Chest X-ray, PA view. Patient: 63 years old, sex F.
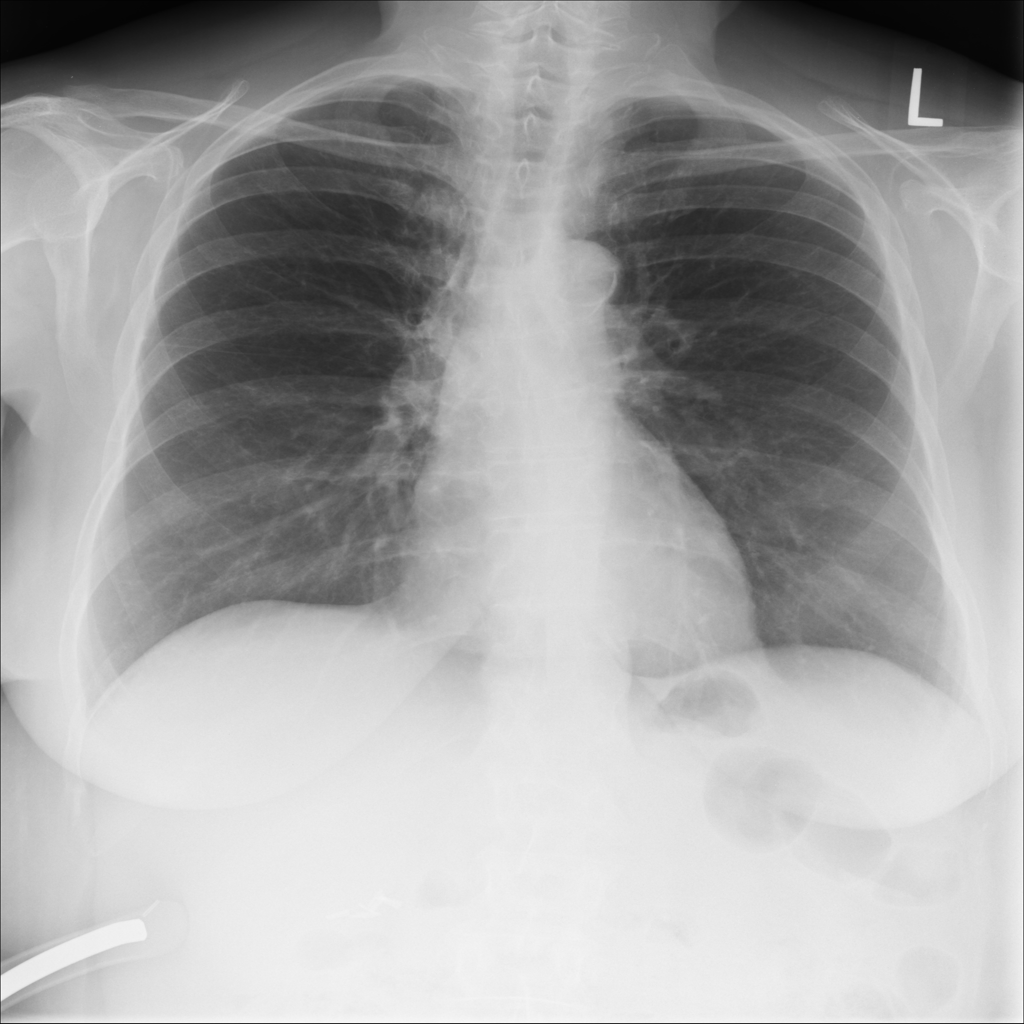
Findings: No Finding